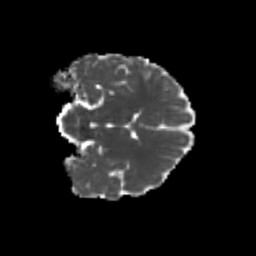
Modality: MD
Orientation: coronal
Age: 20
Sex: female
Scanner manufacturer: siemens
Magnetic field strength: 3 T
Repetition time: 3.5 s
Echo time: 0.104 s